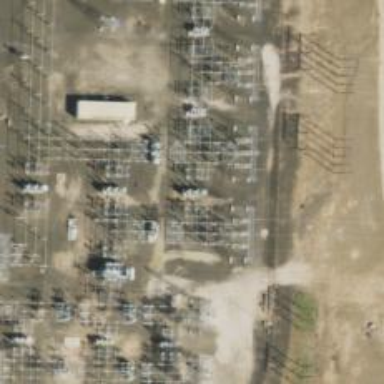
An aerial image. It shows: Switch for power supply.